Question: Is there a way i can disable these warnings?

They kind of annoy me a bit because it always opens the issue navigator.
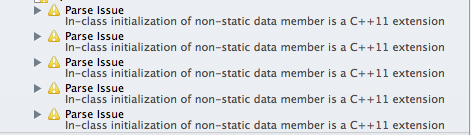
Answer: You should change the settings of your project to allow for C++11.
Here is <URL>.